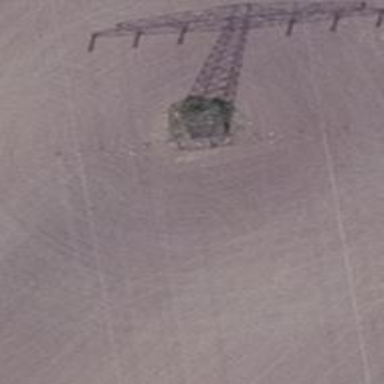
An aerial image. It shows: Power tower.